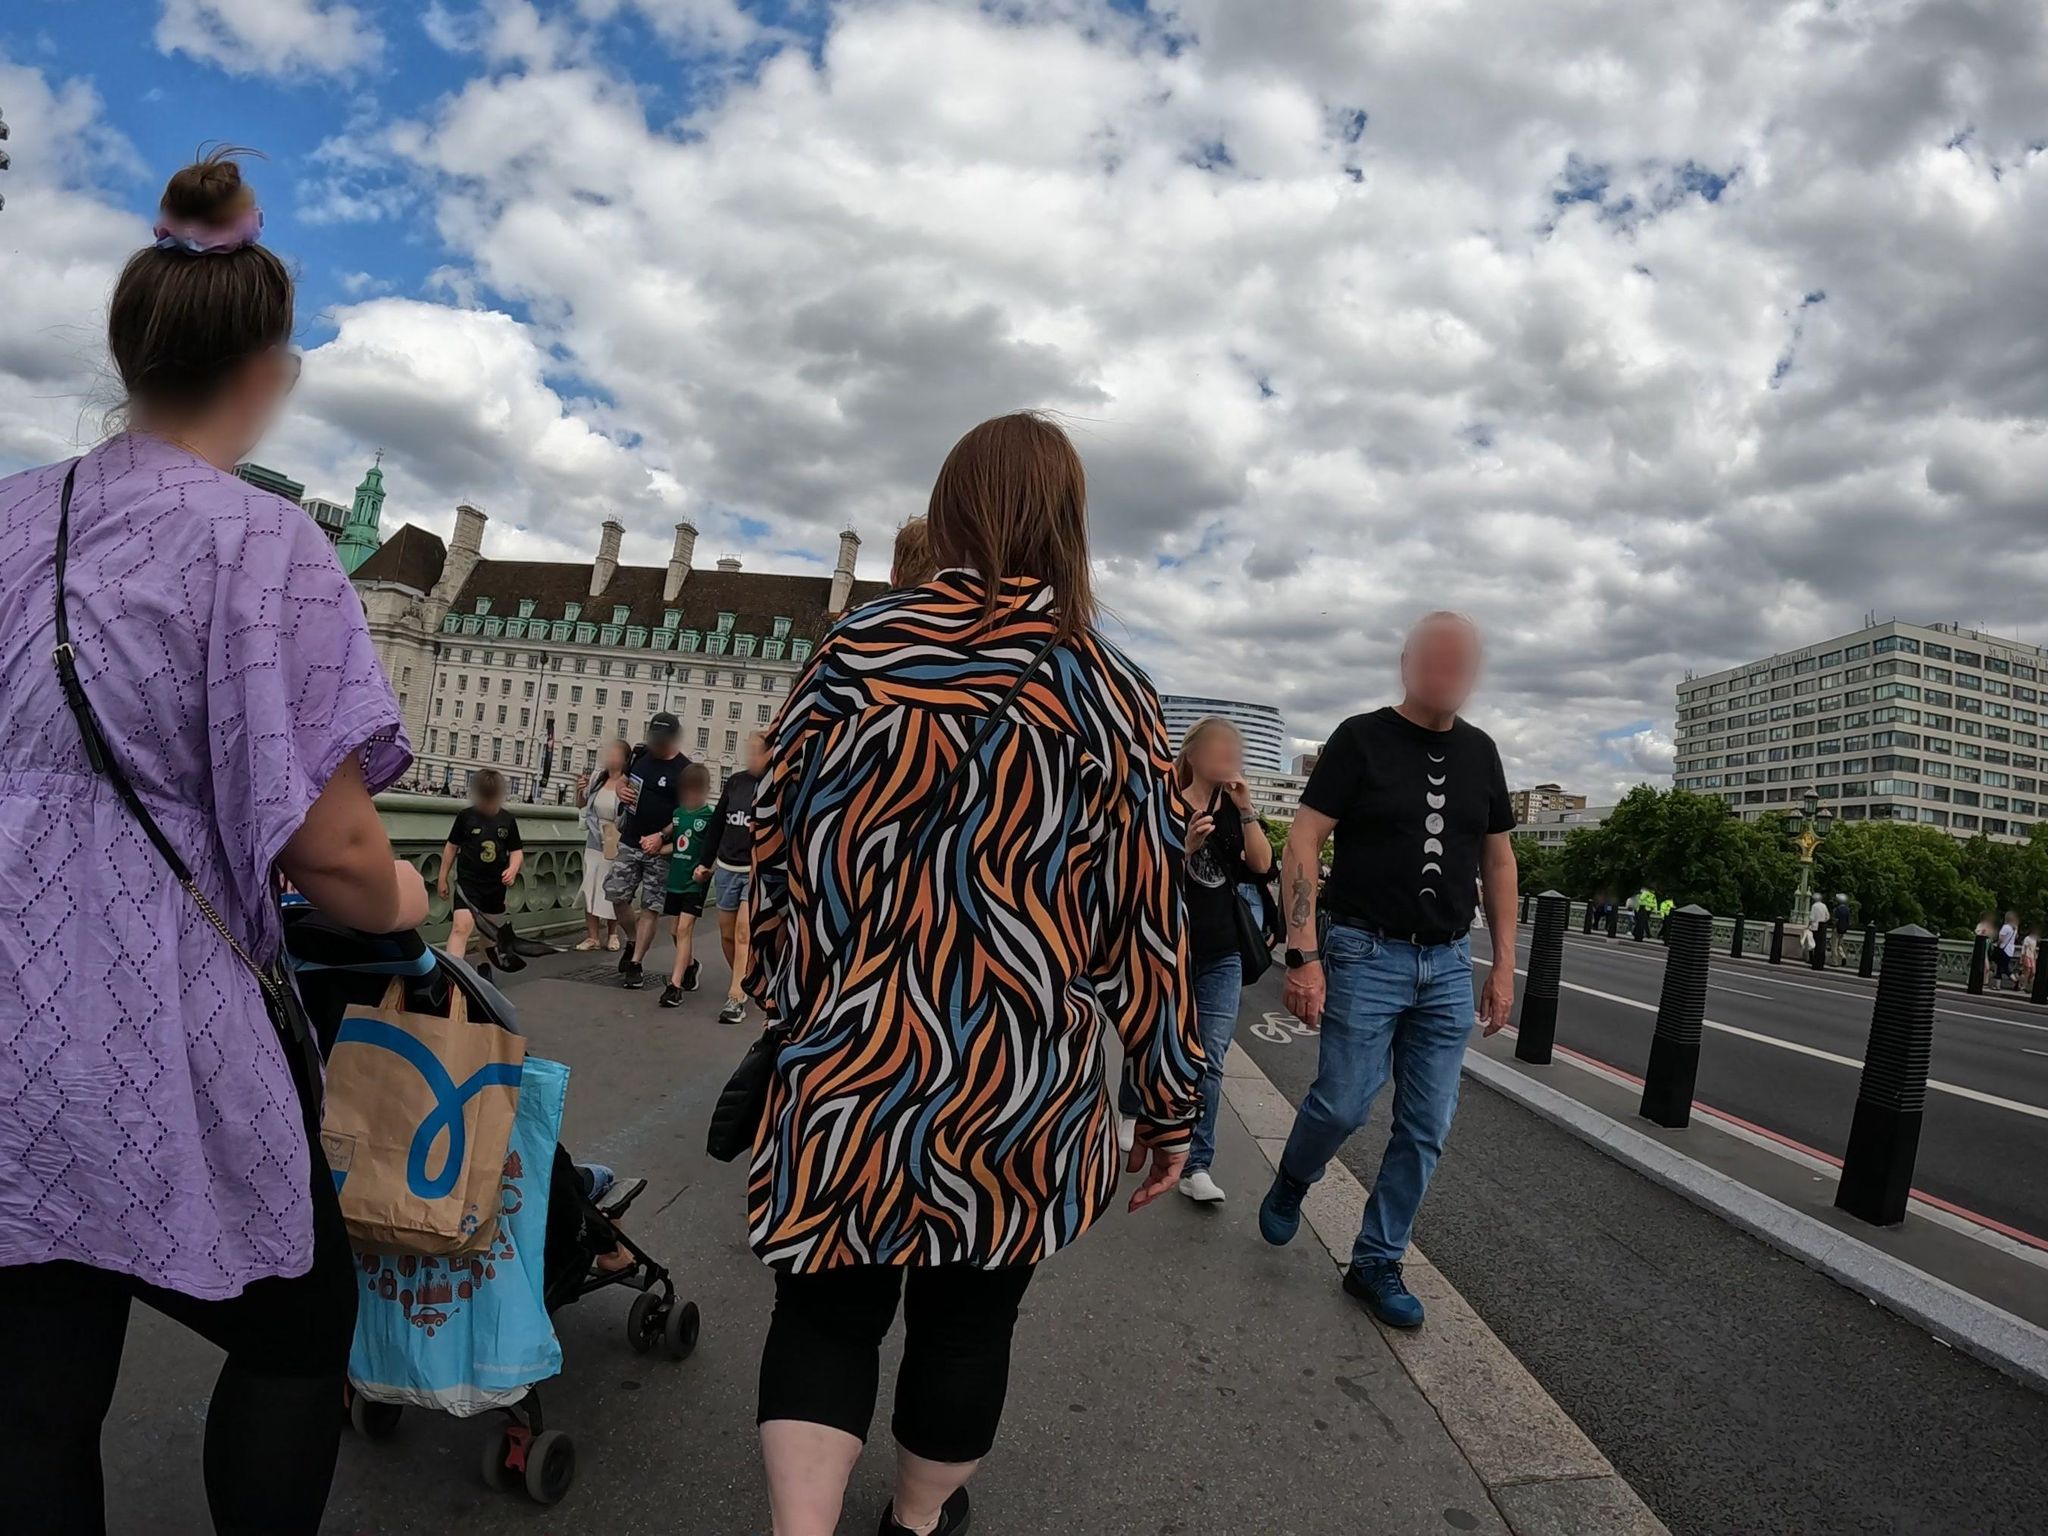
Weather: cloudy
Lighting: day
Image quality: good
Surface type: walking surface
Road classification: primary
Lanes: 4
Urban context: urban centre
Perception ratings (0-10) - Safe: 5.45, Lively: 5.4, Beautiful: 5.04, Boring: 7.23, Depressing: 3.98, Wealthy: 6.13